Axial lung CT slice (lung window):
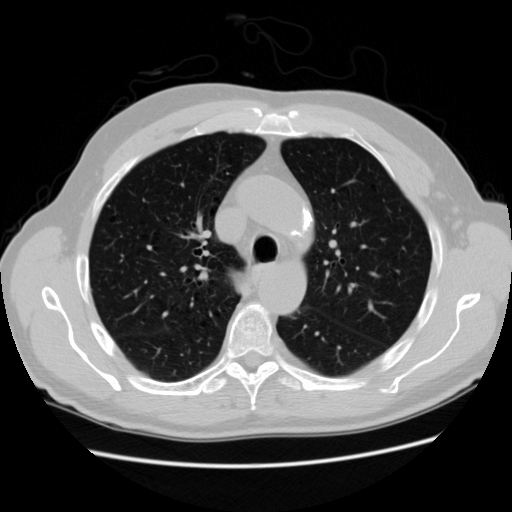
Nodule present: no